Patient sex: F
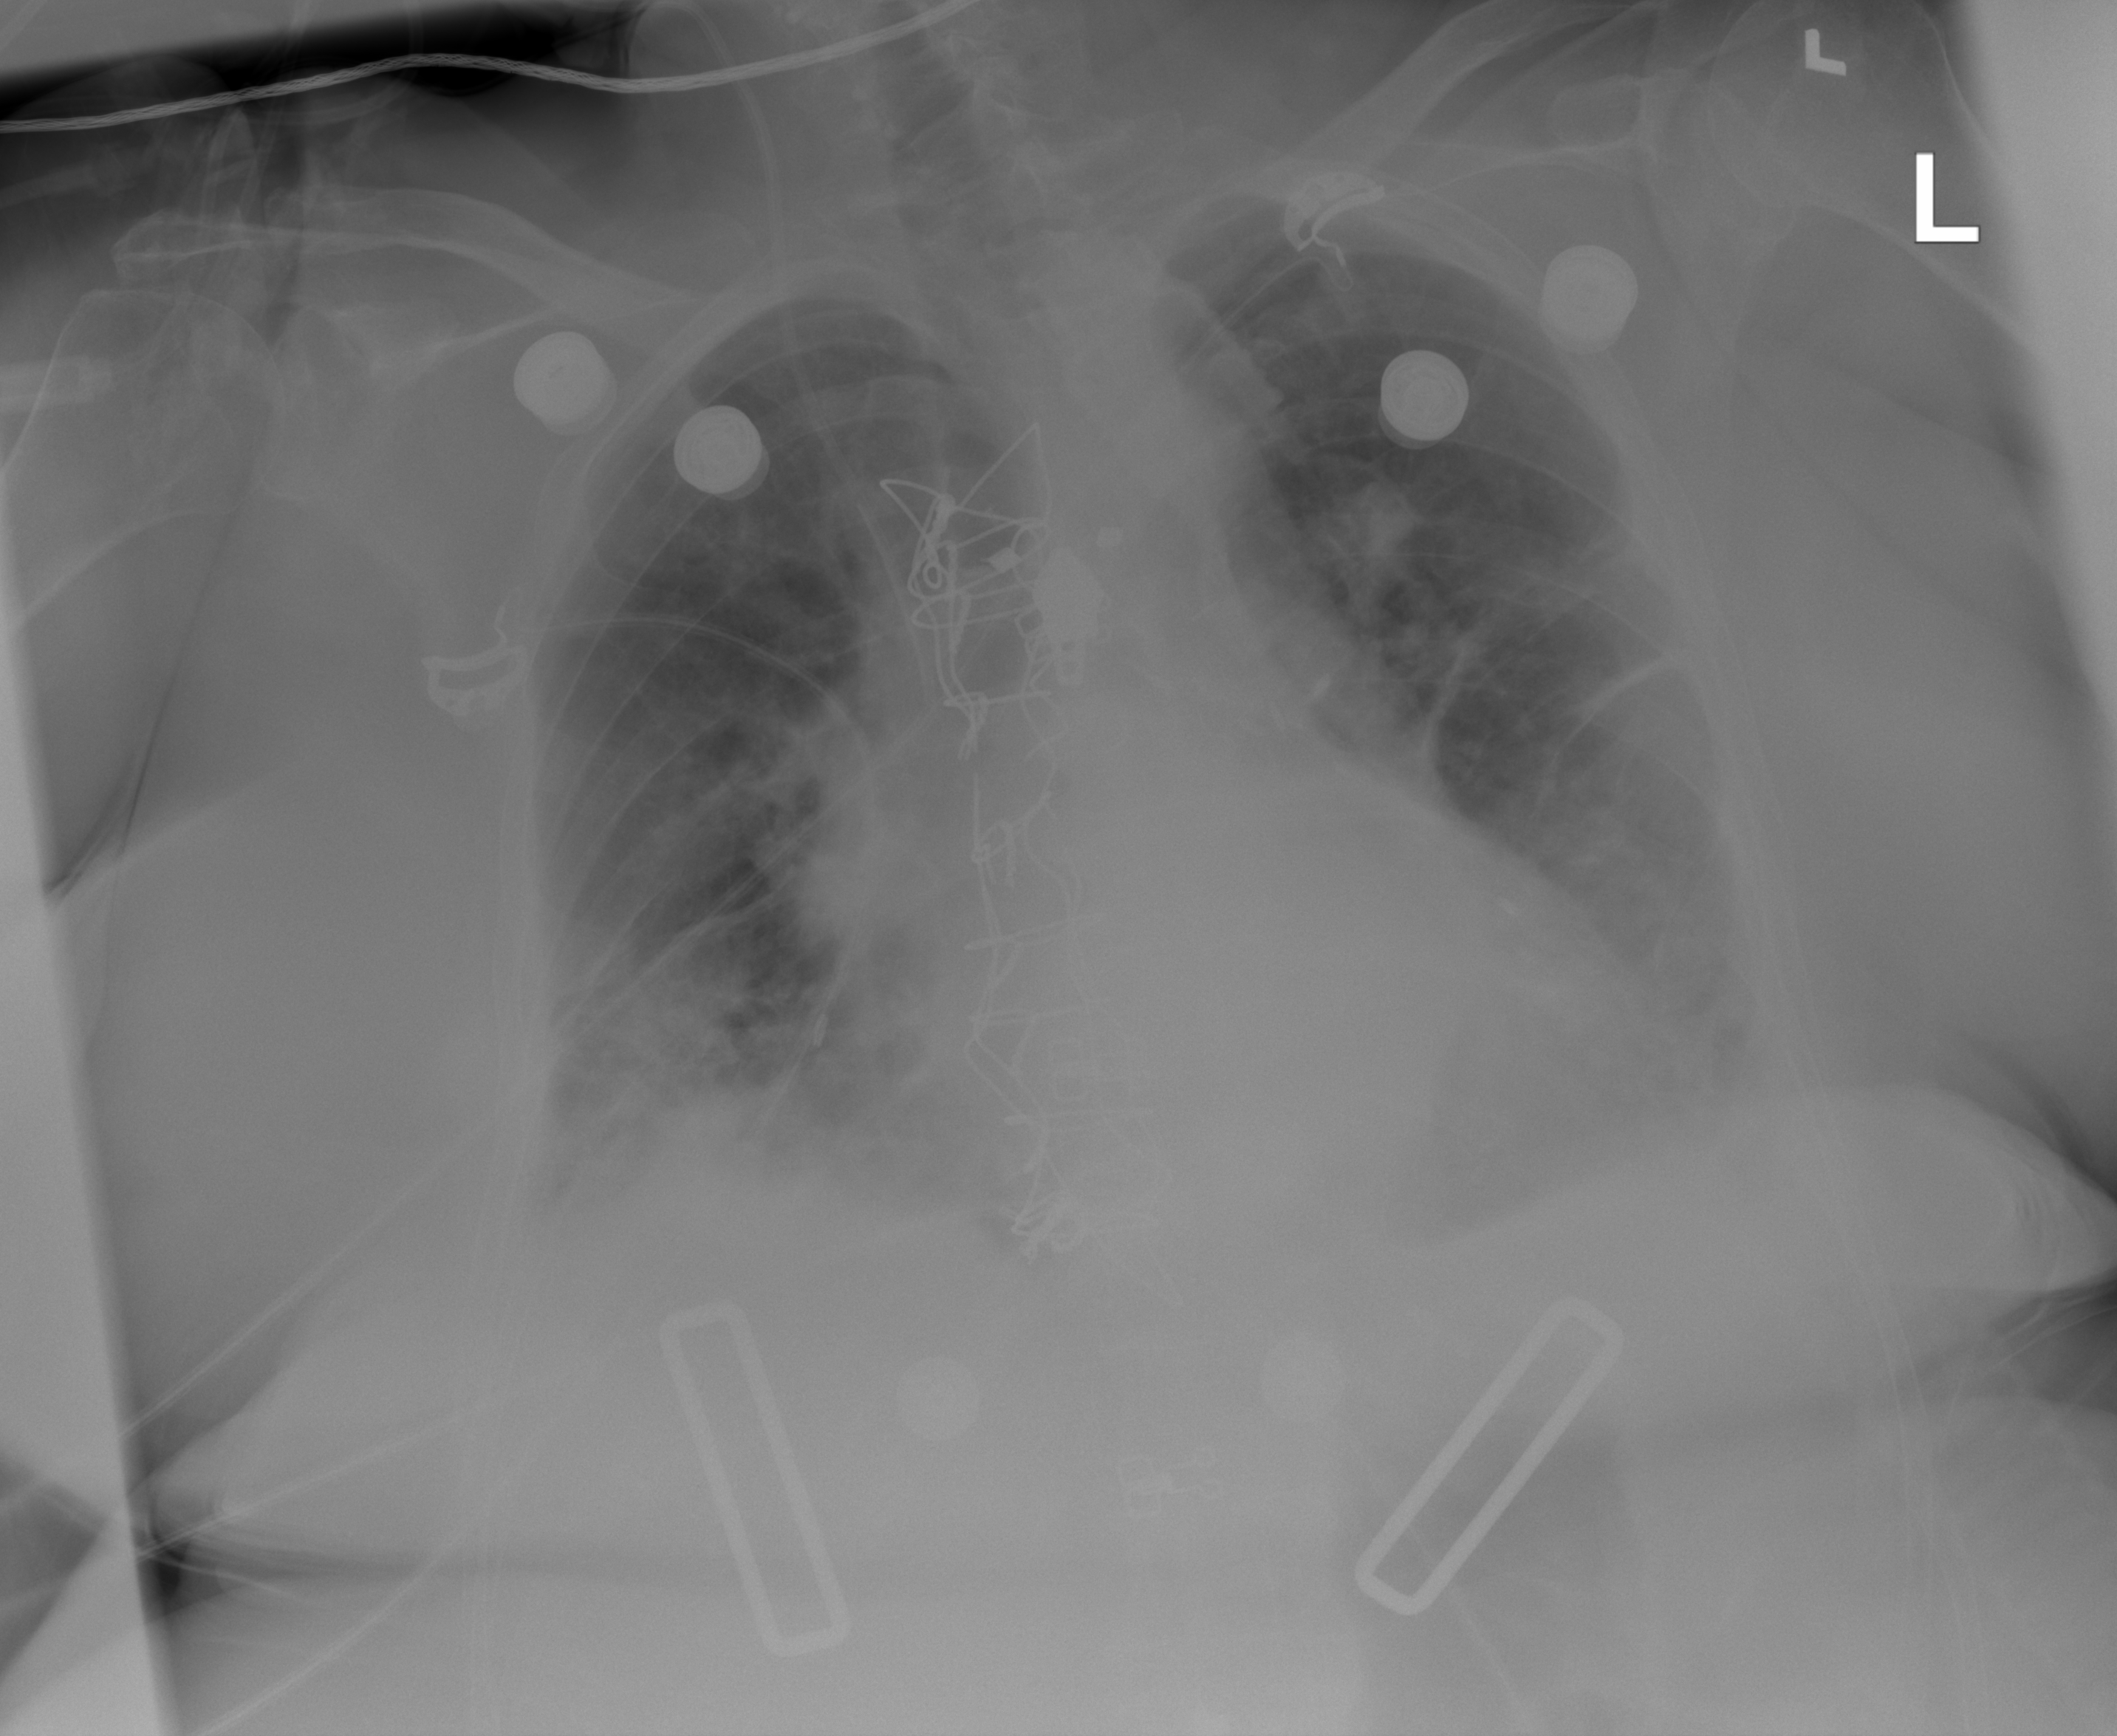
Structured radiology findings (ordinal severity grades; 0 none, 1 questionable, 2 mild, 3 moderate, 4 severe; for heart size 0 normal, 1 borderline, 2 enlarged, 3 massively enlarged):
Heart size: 2
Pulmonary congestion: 0
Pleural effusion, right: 2
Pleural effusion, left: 2
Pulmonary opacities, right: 2
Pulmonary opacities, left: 0
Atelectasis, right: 2
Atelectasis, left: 2